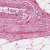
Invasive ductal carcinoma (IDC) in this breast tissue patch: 0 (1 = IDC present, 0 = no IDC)